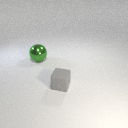
large green metal sphere to the left of small gray rubber cube